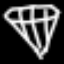
Label: diamond